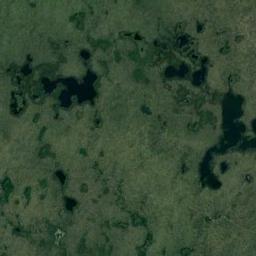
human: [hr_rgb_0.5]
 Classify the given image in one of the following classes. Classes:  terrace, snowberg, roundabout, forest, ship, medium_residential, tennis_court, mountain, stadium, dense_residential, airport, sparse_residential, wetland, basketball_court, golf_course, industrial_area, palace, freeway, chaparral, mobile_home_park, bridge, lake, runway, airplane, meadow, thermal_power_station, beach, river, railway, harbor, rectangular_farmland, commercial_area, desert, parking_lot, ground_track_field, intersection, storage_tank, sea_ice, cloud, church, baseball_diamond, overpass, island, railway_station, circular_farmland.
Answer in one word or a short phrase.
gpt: wetland